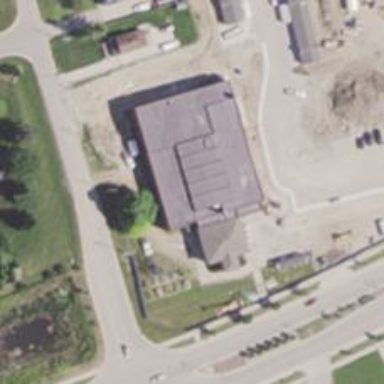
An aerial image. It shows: School.